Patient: sex F, age 40
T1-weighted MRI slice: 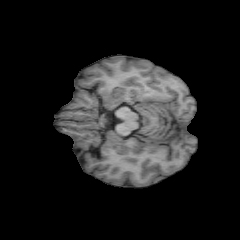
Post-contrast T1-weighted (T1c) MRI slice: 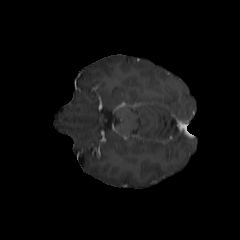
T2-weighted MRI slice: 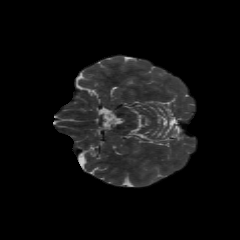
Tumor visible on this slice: no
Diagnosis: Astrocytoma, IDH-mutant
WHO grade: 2